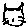
Label: cat